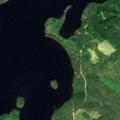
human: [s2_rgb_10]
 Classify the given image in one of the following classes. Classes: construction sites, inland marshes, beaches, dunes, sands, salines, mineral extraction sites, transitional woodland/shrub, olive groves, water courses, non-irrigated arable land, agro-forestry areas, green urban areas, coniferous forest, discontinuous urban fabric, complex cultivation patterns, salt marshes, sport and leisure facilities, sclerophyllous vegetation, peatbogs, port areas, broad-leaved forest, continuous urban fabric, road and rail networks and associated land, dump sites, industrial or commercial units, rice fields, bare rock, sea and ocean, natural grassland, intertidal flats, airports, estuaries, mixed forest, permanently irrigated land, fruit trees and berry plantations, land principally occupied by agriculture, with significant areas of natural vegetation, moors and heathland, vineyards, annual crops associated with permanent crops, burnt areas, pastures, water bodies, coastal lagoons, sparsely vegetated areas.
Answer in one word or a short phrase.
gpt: coniferous forest, water bodies